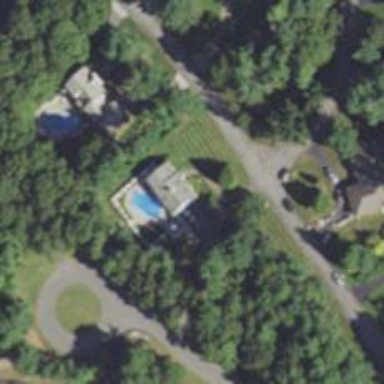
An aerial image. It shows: Driveway leading to service road.